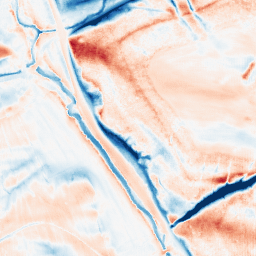
Category: classical
Decomposition family: gaussian_anisotropic
Decomposition parameters: sigma_x: 2
sigma_y: 10
Upsampling method: fft_zeropad
Upsampling parameters: scale: 4
Upsampling scale: 4